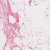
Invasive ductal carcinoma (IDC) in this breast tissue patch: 0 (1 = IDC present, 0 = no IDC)